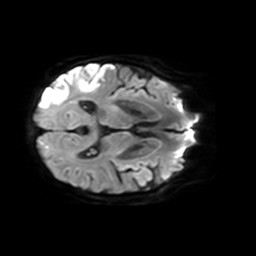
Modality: TRACE
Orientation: axial
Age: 64
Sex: male
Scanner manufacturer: philips
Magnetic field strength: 3 T
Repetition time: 3.334 s
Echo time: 0.076 s